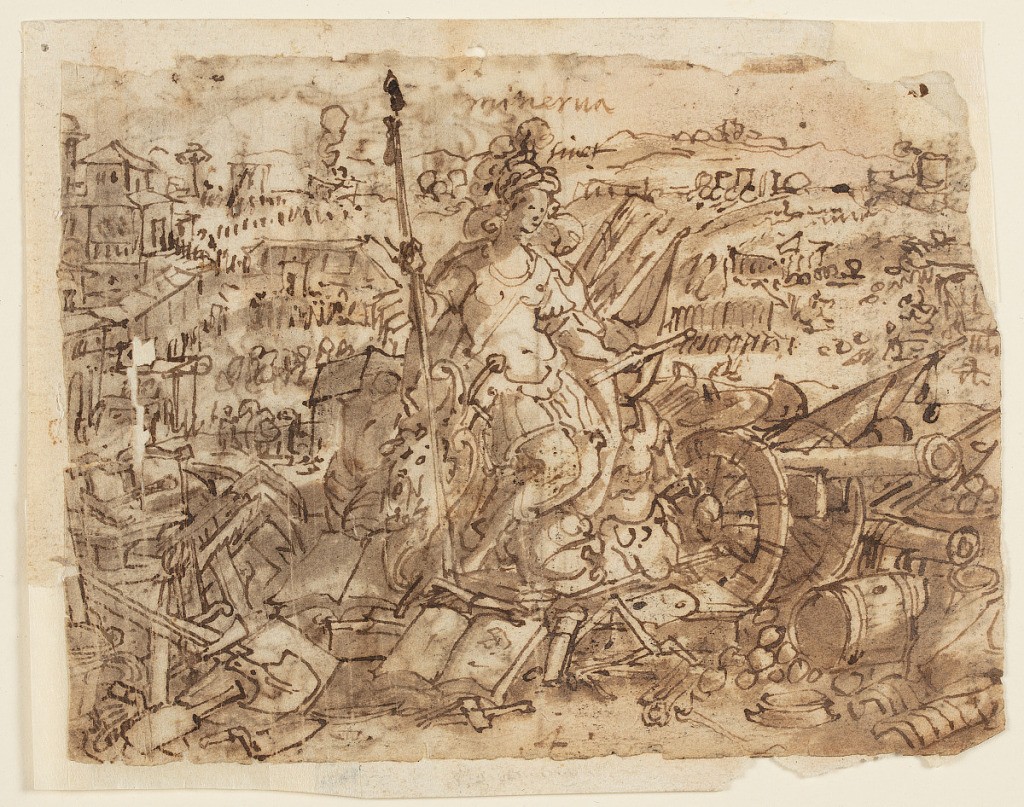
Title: Arma
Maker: Jan van der Straet, called Stradanus, Flemish, 1523–1605
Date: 1594–1596
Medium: Pen and brown ink, brush and brown wash, over black chalk on laid paper
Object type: Drawing
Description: Recto: A seated female figure, identified as Minerva, appears clad in armor at center. She wears a helmet and holds a shield with the head of Medusa. She is an allegory of the Art of War. At right, by her feet, are other weapons and armor, including several cannons. A battlefield is in the background beyond. At left are implements of peacetime industry and study, such as books and farming tools, with a marketplace beyond.  
Verso, above: Latin inscription.
Verso, below:  A landscape with hunters, hiding behind a stand of trees, 			shooting boars in a clearing.